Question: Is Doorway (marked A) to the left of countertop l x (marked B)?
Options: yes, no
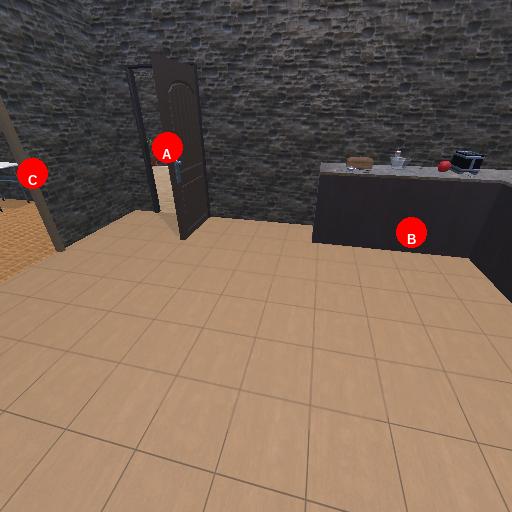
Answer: yes